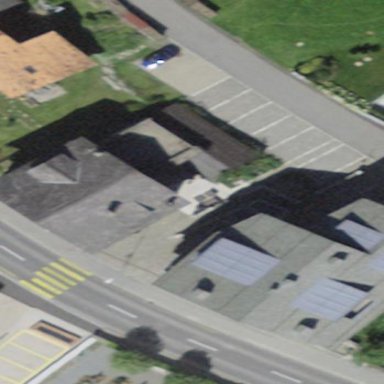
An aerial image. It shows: Building that houses restaurant.